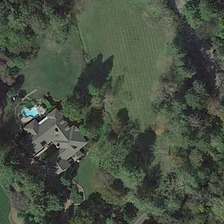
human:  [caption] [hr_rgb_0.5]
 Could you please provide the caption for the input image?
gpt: many green trees and meadows are around a building with a swimming pool .

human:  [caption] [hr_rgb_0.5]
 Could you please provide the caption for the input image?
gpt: many green trees and meadows are around a building with a swimming pool .

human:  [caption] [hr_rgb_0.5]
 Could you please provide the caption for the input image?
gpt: many green trees and meadows are around a building with a swimming pool .

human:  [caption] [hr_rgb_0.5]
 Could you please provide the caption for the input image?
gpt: many green trees and meadows are around a building with a swimming pool .

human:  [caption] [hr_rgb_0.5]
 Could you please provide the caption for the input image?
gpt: many green trees and meadows are around a building with a swimming pool .